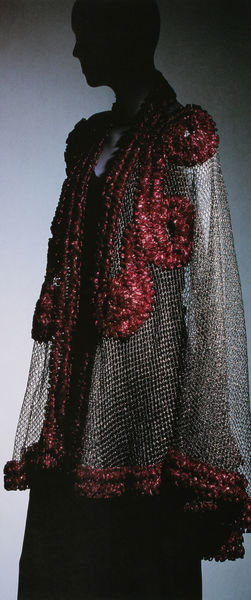
Titel: Abendumhang aus Tüll aus Silberlamé
Künstler: Elsa Schiaparelli
Standort: Kyoto (Japan)
Institution: Kyoto Costume Institute
Schlagwörter: kopf, schatten, umhang, frau, kleid, schwarz, rot, mode, hemd, jacke, kleidung, silber, spitze, stein, gewand, mantel, saum, kette, silhouette, verzierung, robe, dreiviertelansicht, stola, foto, fotografie, offen, groß, ketten, kreise, puppe, silbern, gegenlicht, cape, fotographie, netz, kristalle, dior, pailetten, pailletten, umhangg, versace